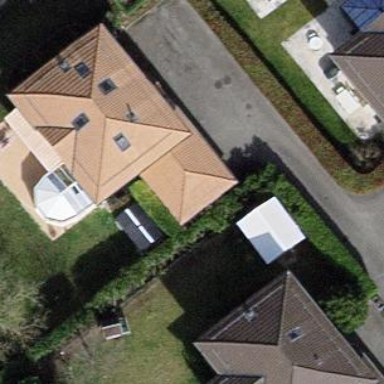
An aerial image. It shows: View of roof of building.